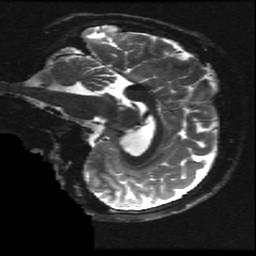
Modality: T2w
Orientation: sagittal
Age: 14
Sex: male
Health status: ill
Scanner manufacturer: ge
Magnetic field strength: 3 T
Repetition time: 7.5 s
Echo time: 0.1015 s